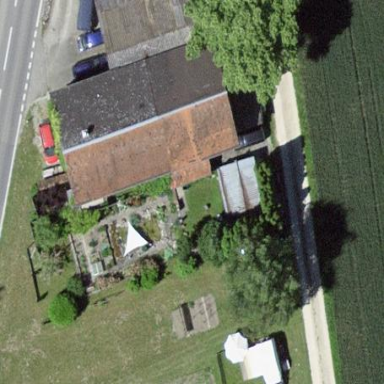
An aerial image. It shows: Farm building.